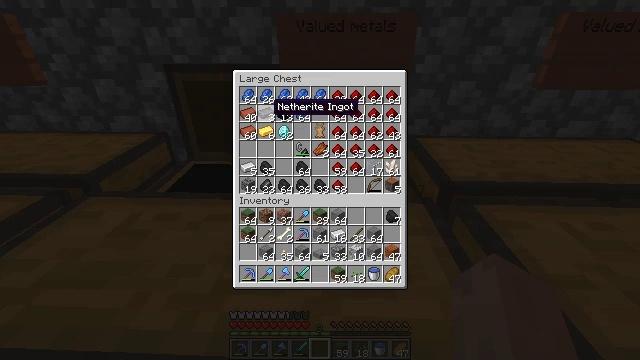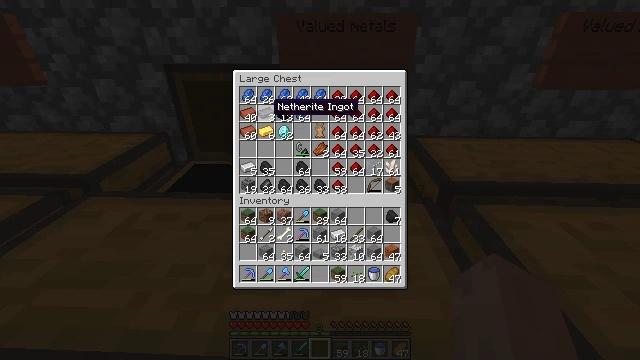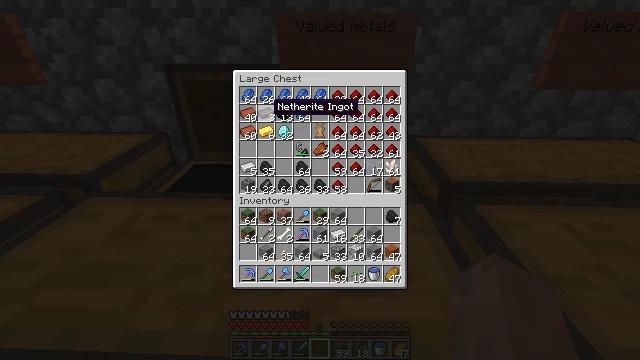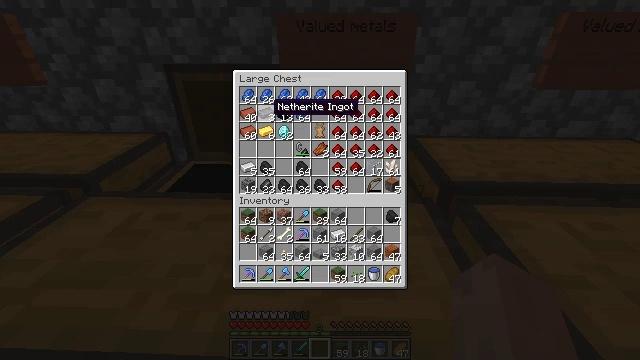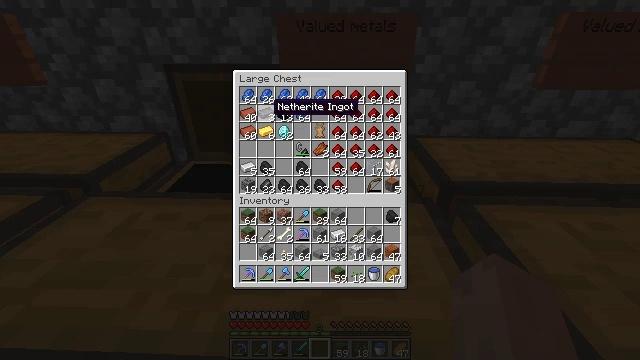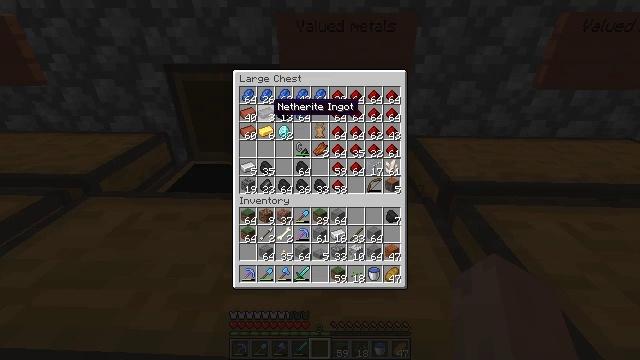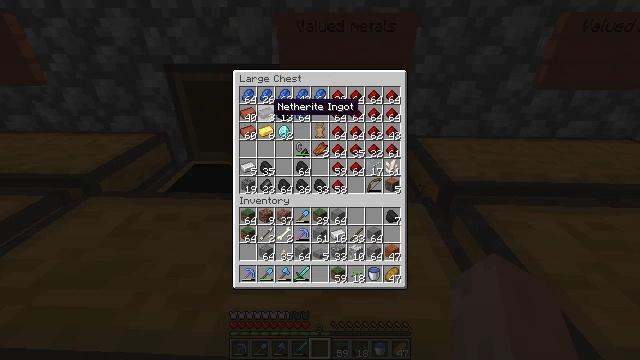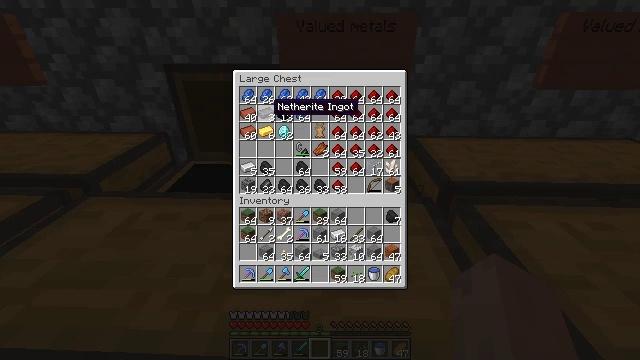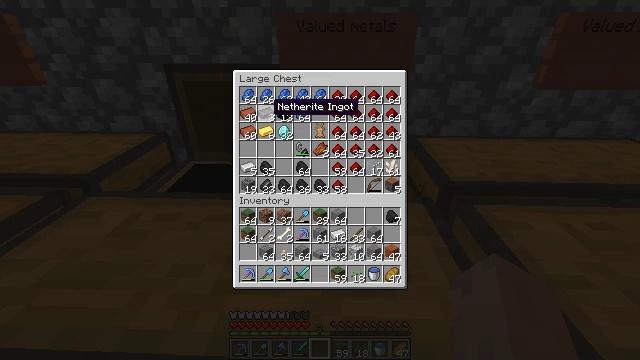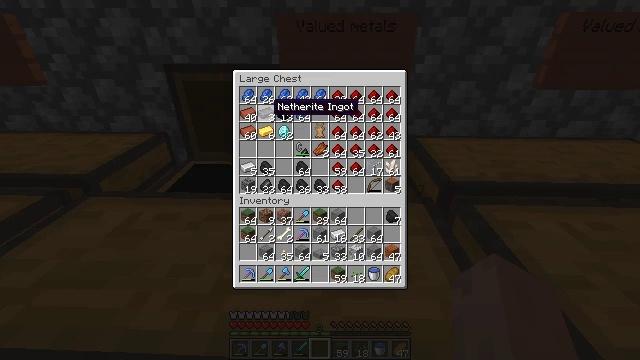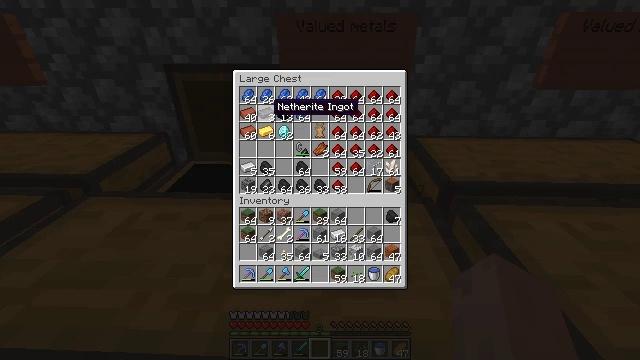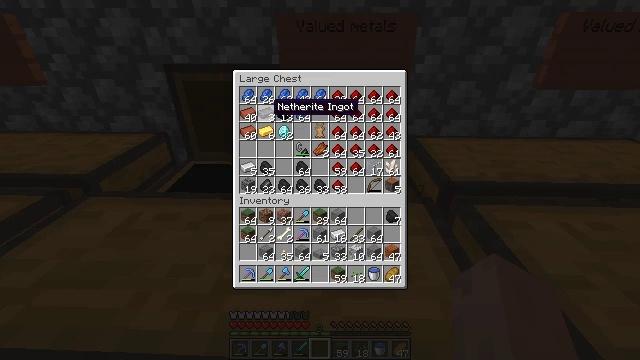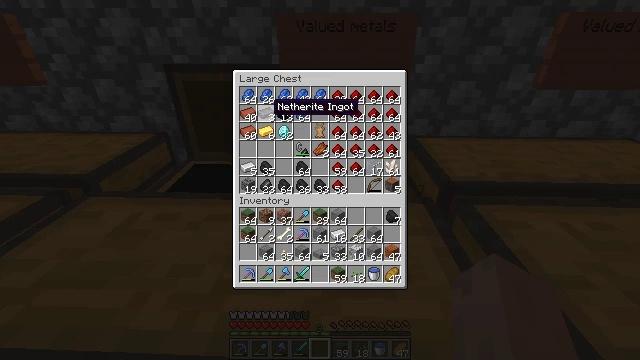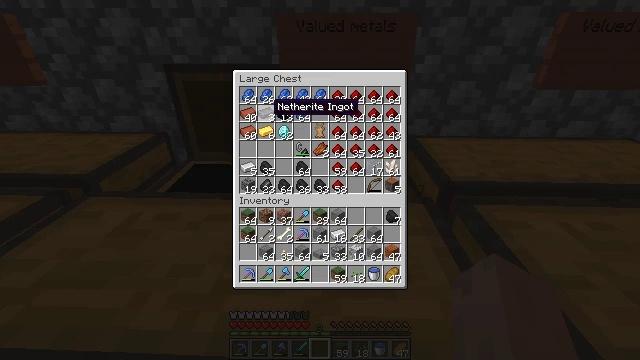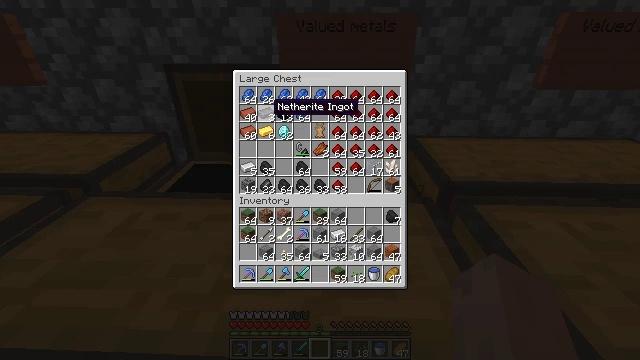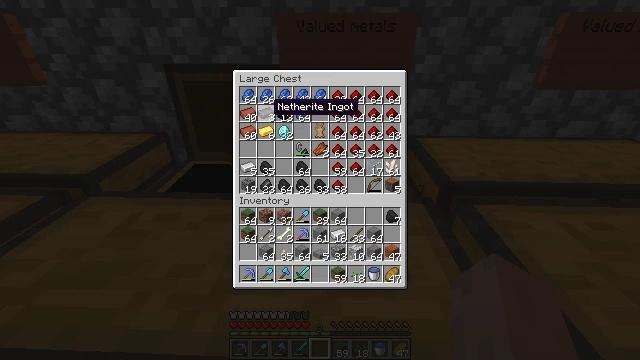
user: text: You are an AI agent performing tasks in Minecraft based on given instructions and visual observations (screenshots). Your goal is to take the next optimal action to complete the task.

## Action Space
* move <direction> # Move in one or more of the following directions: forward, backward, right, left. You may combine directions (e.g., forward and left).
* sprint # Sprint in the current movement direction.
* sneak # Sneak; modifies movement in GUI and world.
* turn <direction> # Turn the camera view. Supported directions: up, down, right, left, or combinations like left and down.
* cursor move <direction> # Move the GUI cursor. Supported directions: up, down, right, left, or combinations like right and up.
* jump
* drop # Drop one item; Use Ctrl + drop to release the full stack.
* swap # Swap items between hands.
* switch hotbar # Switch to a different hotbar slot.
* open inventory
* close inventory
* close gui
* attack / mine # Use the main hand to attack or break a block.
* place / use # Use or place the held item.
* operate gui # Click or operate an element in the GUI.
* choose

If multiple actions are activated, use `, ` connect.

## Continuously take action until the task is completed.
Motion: motion action
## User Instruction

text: Remove a grass block from the inventory.
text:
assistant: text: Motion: no_op
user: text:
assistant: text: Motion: no_op
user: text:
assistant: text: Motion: no_op
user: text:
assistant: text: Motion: no_op
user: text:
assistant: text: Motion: no_op
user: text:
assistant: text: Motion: no_op
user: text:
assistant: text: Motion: no_op
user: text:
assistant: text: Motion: no_op
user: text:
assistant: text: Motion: no_op
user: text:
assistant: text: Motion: no_op
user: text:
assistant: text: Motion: no_op
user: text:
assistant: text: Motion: no_op
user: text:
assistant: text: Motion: no_op
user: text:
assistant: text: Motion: no_op
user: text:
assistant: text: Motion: no_op
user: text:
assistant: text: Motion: no_op
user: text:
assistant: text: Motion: no_op
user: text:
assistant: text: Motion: no_op
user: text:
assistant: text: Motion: no_op
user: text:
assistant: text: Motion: no_op
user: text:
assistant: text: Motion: no_op
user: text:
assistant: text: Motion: no_op
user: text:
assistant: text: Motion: no_op
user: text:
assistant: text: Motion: no_op
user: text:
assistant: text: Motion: no_op
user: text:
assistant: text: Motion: no_op
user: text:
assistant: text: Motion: no_op
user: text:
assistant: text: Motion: no_op
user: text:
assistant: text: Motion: no_op
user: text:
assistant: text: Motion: no_op